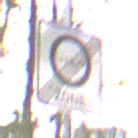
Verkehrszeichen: EndeUmweltzone
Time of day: Midday
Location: Outdoor (Nature)
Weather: Overcast
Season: NotSpecified
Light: Natural